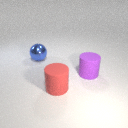
large purple rubber cylinder to the right of large blue metal sphere